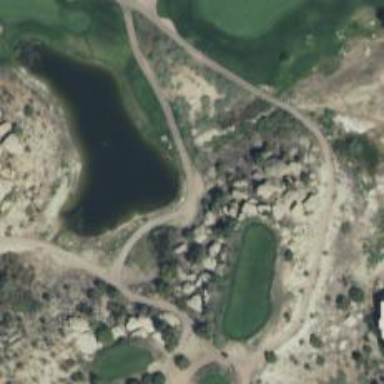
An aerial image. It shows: Cartpath track for golf.